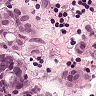
Metastatic tissue present: yes